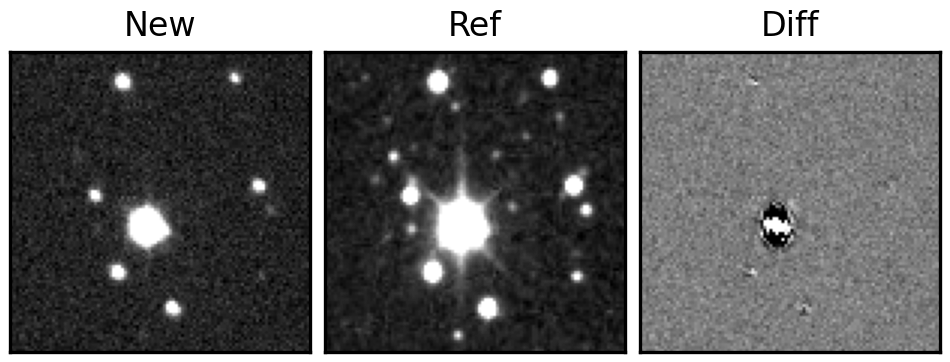
Label: bogus